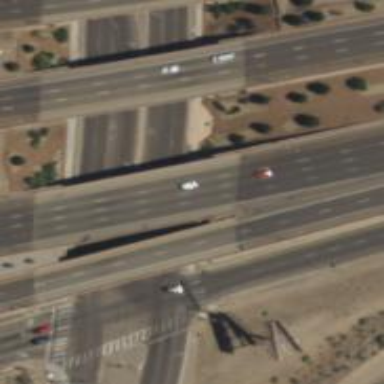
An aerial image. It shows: Bridge over motorway_link.